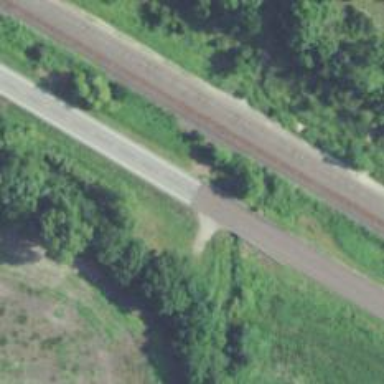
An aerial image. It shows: Asphalt trunk highway.